Interaction volume radius: 5 \u00c5
Interaction volume height: 25 \u00c5
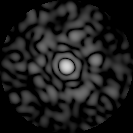
Disorder parameter: 0.8255